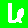
Digit: 6